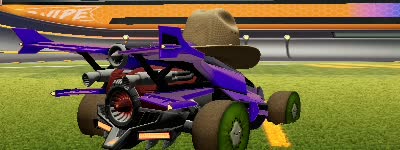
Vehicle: aftershock